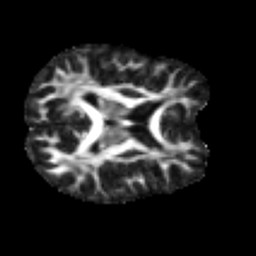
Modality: FA
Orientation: axial
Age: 23
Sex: female
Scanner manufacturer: siemens
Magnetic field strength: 3 T
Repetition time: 2.3 s
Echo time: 0.085 s